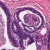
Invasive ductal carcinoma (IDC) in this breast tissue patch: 0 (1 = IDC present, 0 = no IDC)